Field crop: maize
Growth stage: 2
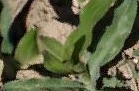
Species: maize